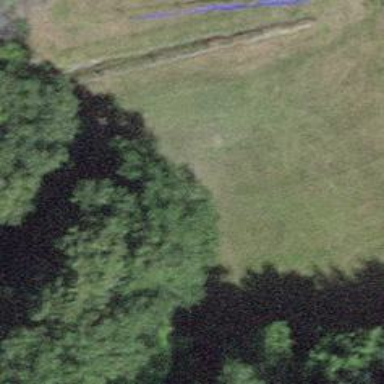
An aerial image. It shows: Bench.